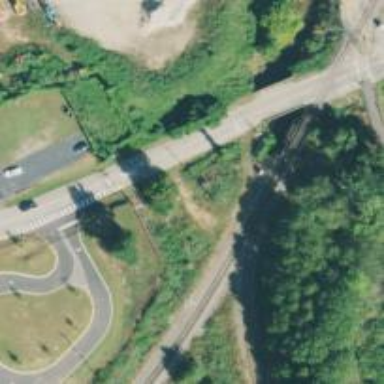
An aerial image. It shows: Junction on the railway.